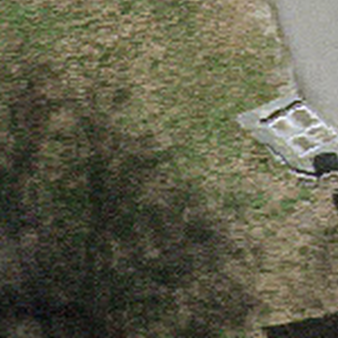
Label: other